Interaction volume radius: 5 \u00c5
Interaction volume height: 30 \u00c5
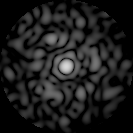
Disorder parameter: 0.8467